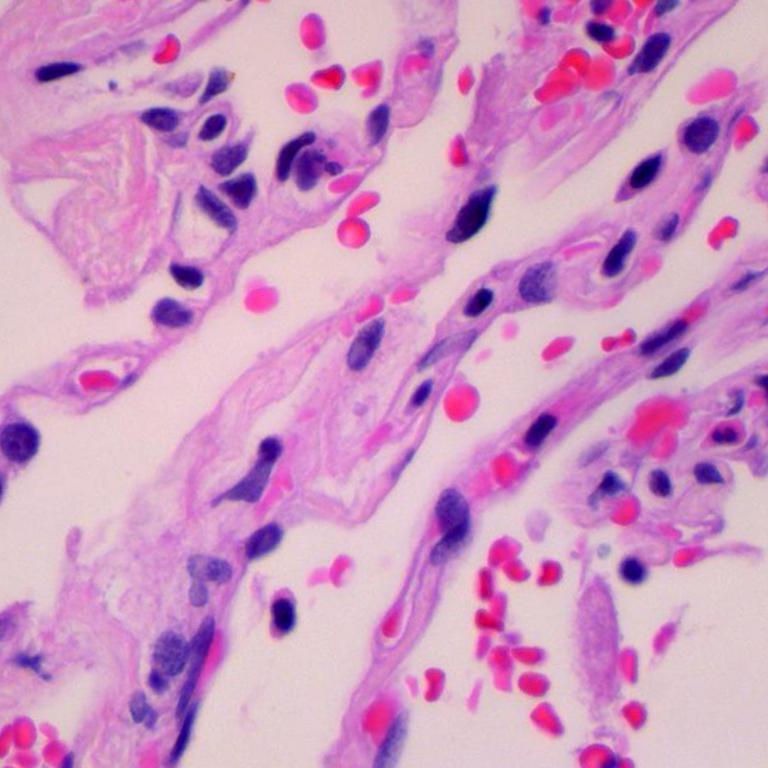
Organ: lung
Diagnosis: benign